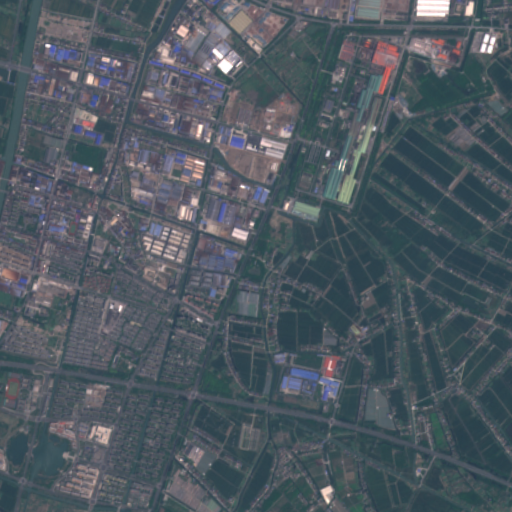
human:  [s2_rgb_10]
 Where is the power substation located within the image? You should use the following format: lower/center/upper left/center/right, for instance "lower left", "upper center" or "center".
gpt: The power substation is located in the lower center of the image.
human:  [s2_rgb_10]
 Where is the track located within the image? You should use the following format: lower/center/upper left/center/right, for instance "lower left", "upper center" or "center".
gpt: There is no track in the image.